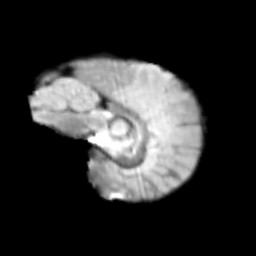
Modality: T2w
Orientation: sagittal
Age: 11
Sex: female
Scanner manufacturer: siemens
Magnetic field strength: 3 T
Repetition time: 3.8 s
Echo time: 0.07 s